Interaction volume radius: 10 \u00c5
Interaction volume height: 15 \u00c5
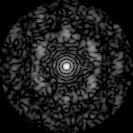
Disorder parameter: 0.6696